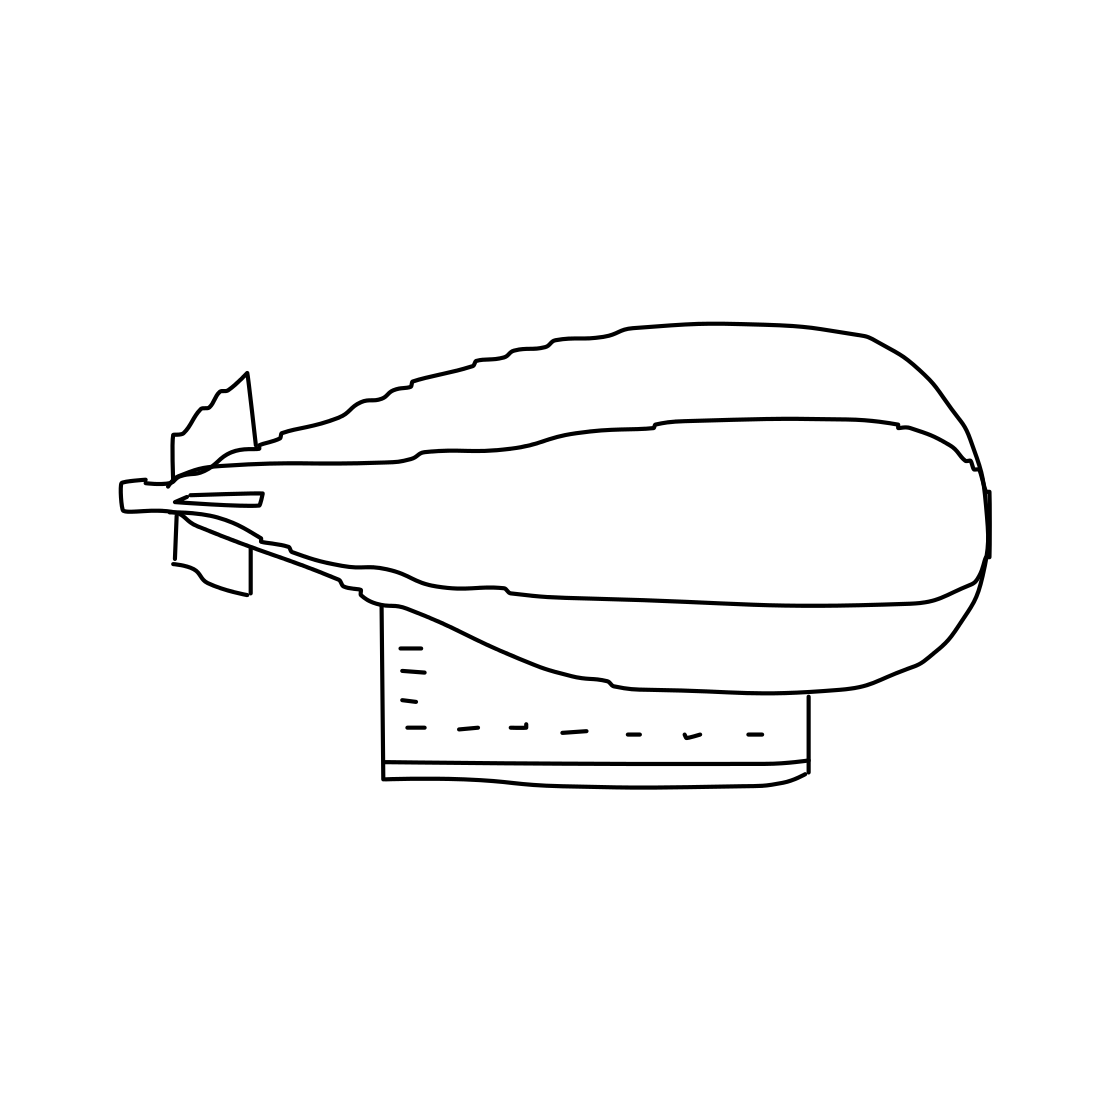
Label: blimp